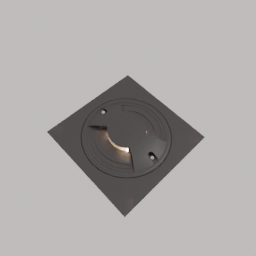
Label: lighting